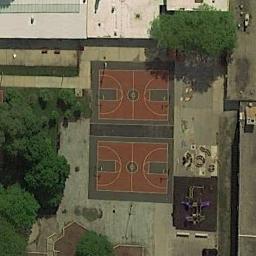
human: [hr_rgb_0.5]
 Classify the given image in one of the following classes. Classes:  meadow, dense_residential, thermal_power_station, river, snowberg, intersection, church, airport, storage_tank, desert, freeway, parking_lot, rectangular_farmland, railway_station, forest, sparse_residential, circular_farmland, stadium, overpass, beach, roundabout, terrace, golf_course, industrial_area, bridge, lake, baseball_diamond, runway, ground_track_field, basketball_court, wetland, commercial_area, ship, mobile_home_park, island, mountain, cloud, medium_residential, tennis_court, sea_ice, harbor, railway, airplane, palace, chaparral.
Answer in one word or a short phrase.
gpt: basketball_court